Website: apple
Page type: customer-info-address
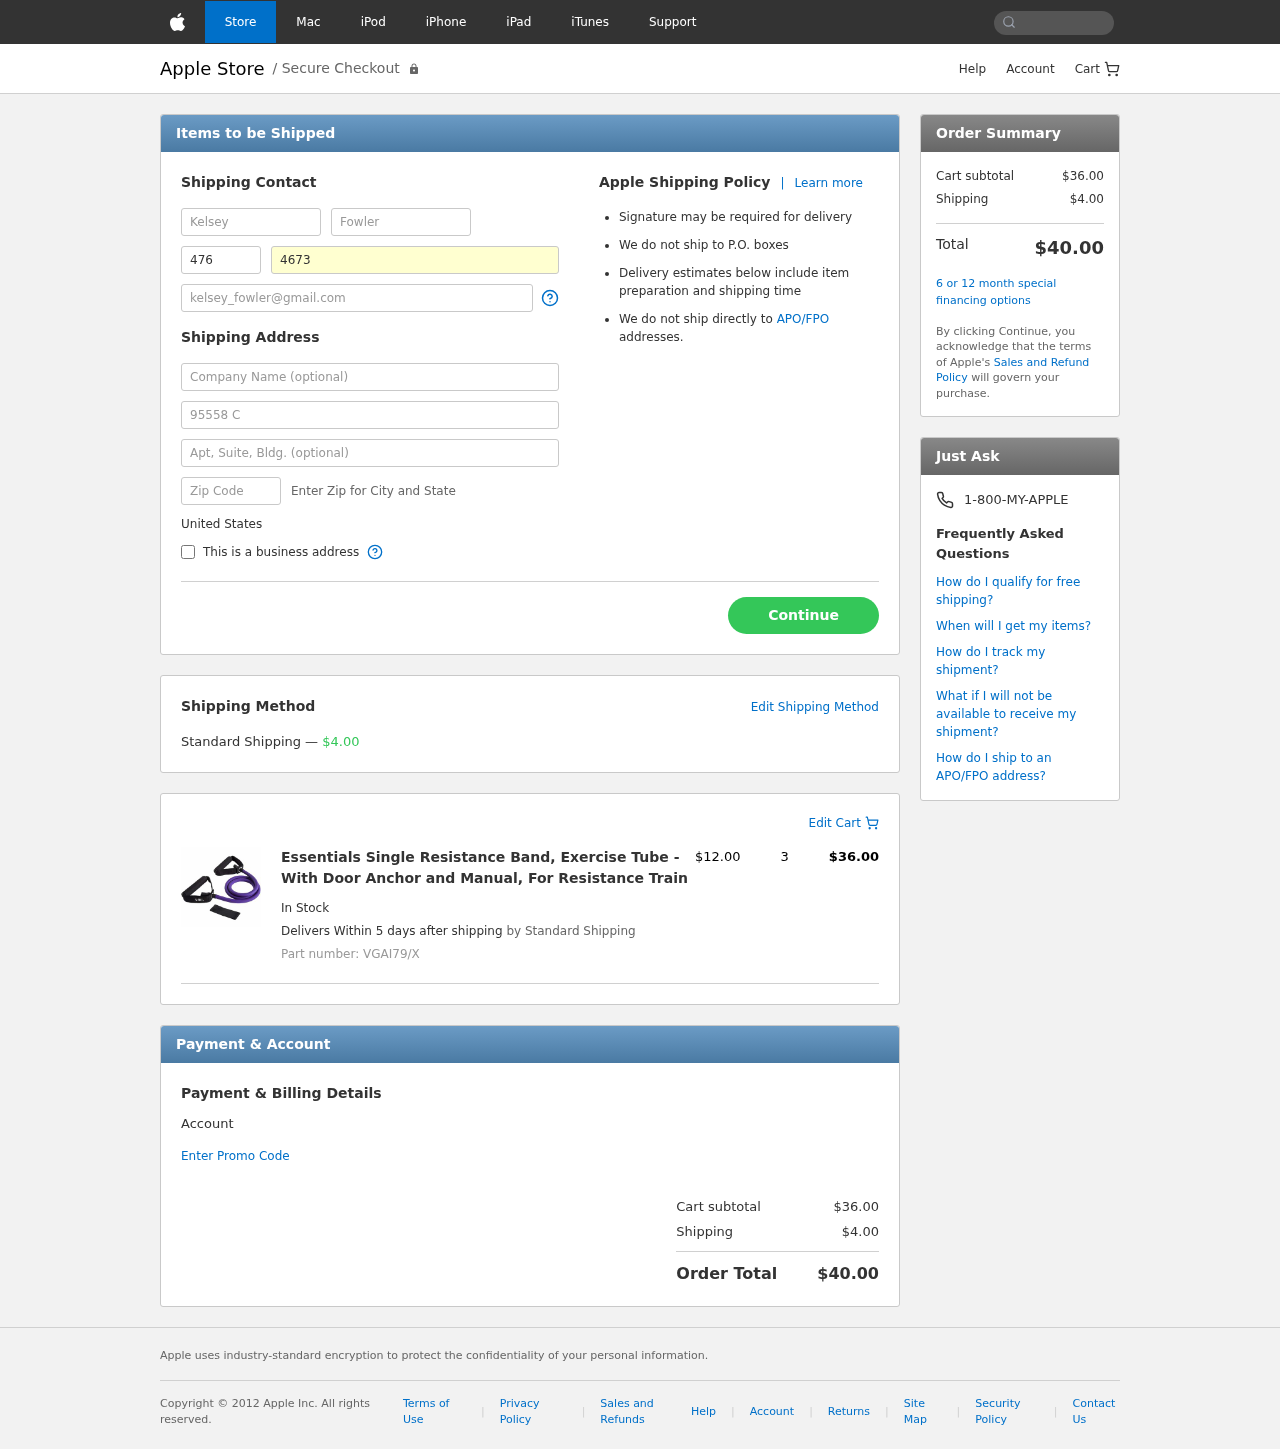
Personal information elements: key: PII_COUNTRY
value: United States
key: PII_FIRSTNAME
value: Kelsey
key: PII_LASTNAME
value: Fowler
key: PII_PHONE_AREA
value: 476
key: PII_PHONE_LINE
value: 4673
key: PII_EMAIL
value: kelsey_fowler@gmail.com
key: PII_STREET
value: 95558 Carney Mall
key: PII_STREET2
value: Suite 897
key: PII_POSTCODE
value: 28133
Product elements: key: PRODUCT1_NAME
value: Essentials Single Resistance Band, Exercise Tube - With Door Anchor and Manual, For Resistance Train
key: PRODUCT1_PRICE
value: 12
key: PRODUCT1_QUANTITY
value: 3
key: PRODUCT1_SKU
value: VGAI79/X
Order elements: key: ORDER_SHIPPING_COST
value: $4.00
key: ORDER_ITEM_TOTAL
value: $36.00
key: ORDER_SUBTOTAL
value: $36.00
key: ORDER_TOTAL
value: $40.00